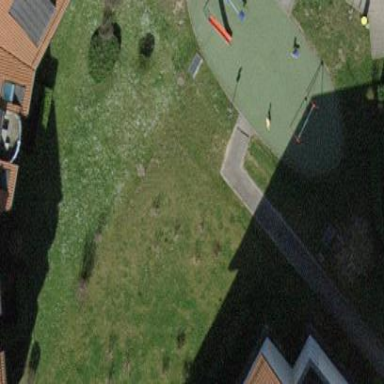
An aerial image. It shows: Playground area for leisure land.